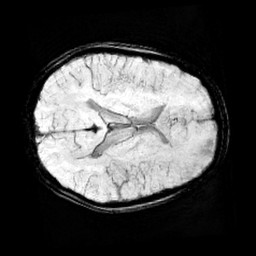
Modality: minIP
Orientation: axial
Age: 10
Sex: male
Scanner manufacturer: siemens
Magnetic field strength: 3 T
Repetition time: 0.027 s
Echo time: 0.02 s